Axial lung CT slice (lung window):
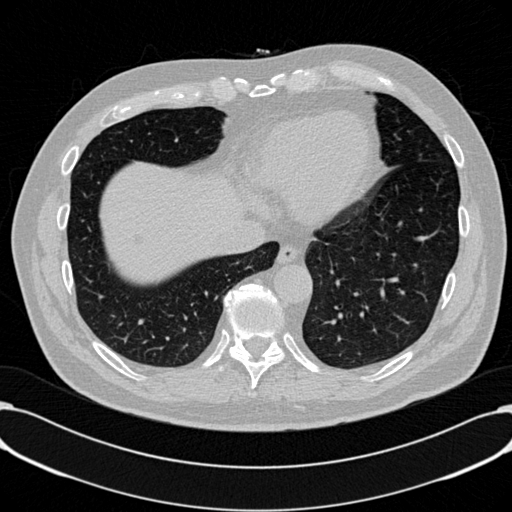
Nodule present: no